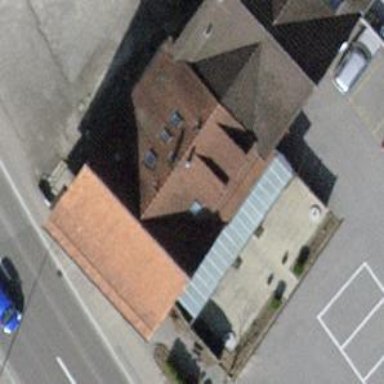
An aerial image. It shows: Restaurant.